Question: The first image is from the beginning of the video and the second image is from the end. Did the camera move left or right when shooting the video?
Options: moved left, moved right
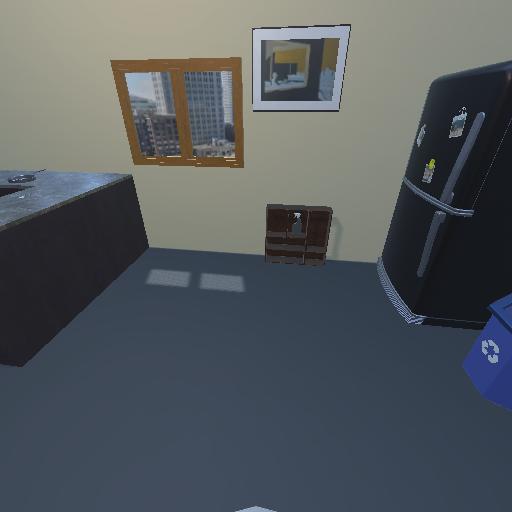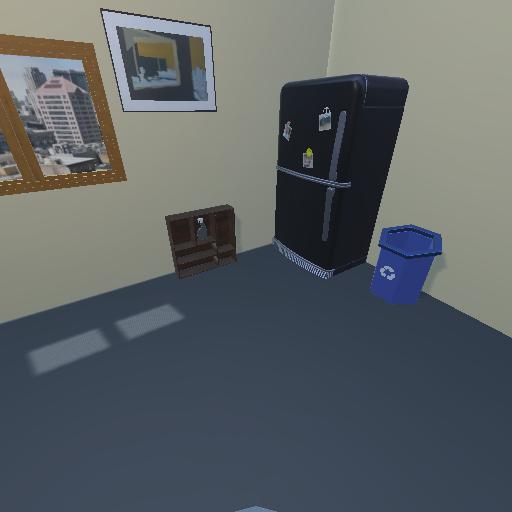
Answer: moved left